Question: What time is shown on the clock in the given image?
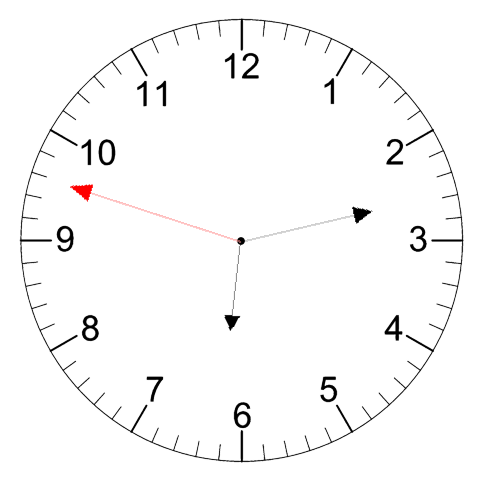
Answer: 06:12:48